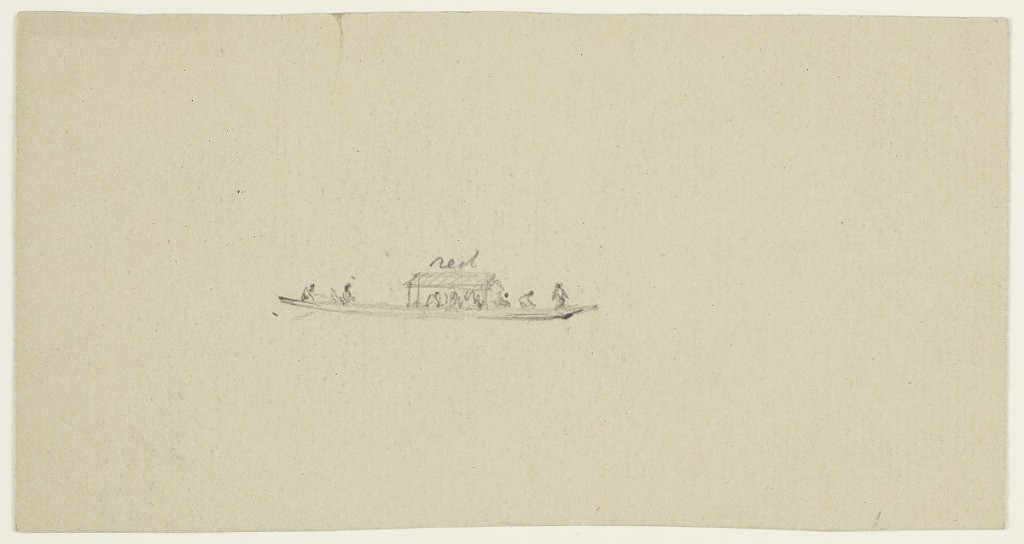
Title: Sketch of a Covered Canoe
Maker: Frederic Edwin Church, American, 1826–1900
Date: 1857–70
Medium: Graphite on gray-green wove paper; verso: graphite
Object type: Drawing
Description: Small sketch of a covered canoe with at least six people. At left, two people pilot the canoe while several others sit under and in front of the awning that covers the middle of the boat. One figure appears to stand on the boat's bow.

Verso: Mixed and largely indistinct sketches of what is possibly a water lily or a manned canoe at upper center, and a cutoff portion of a landscape view along the lower margin.